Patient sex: M
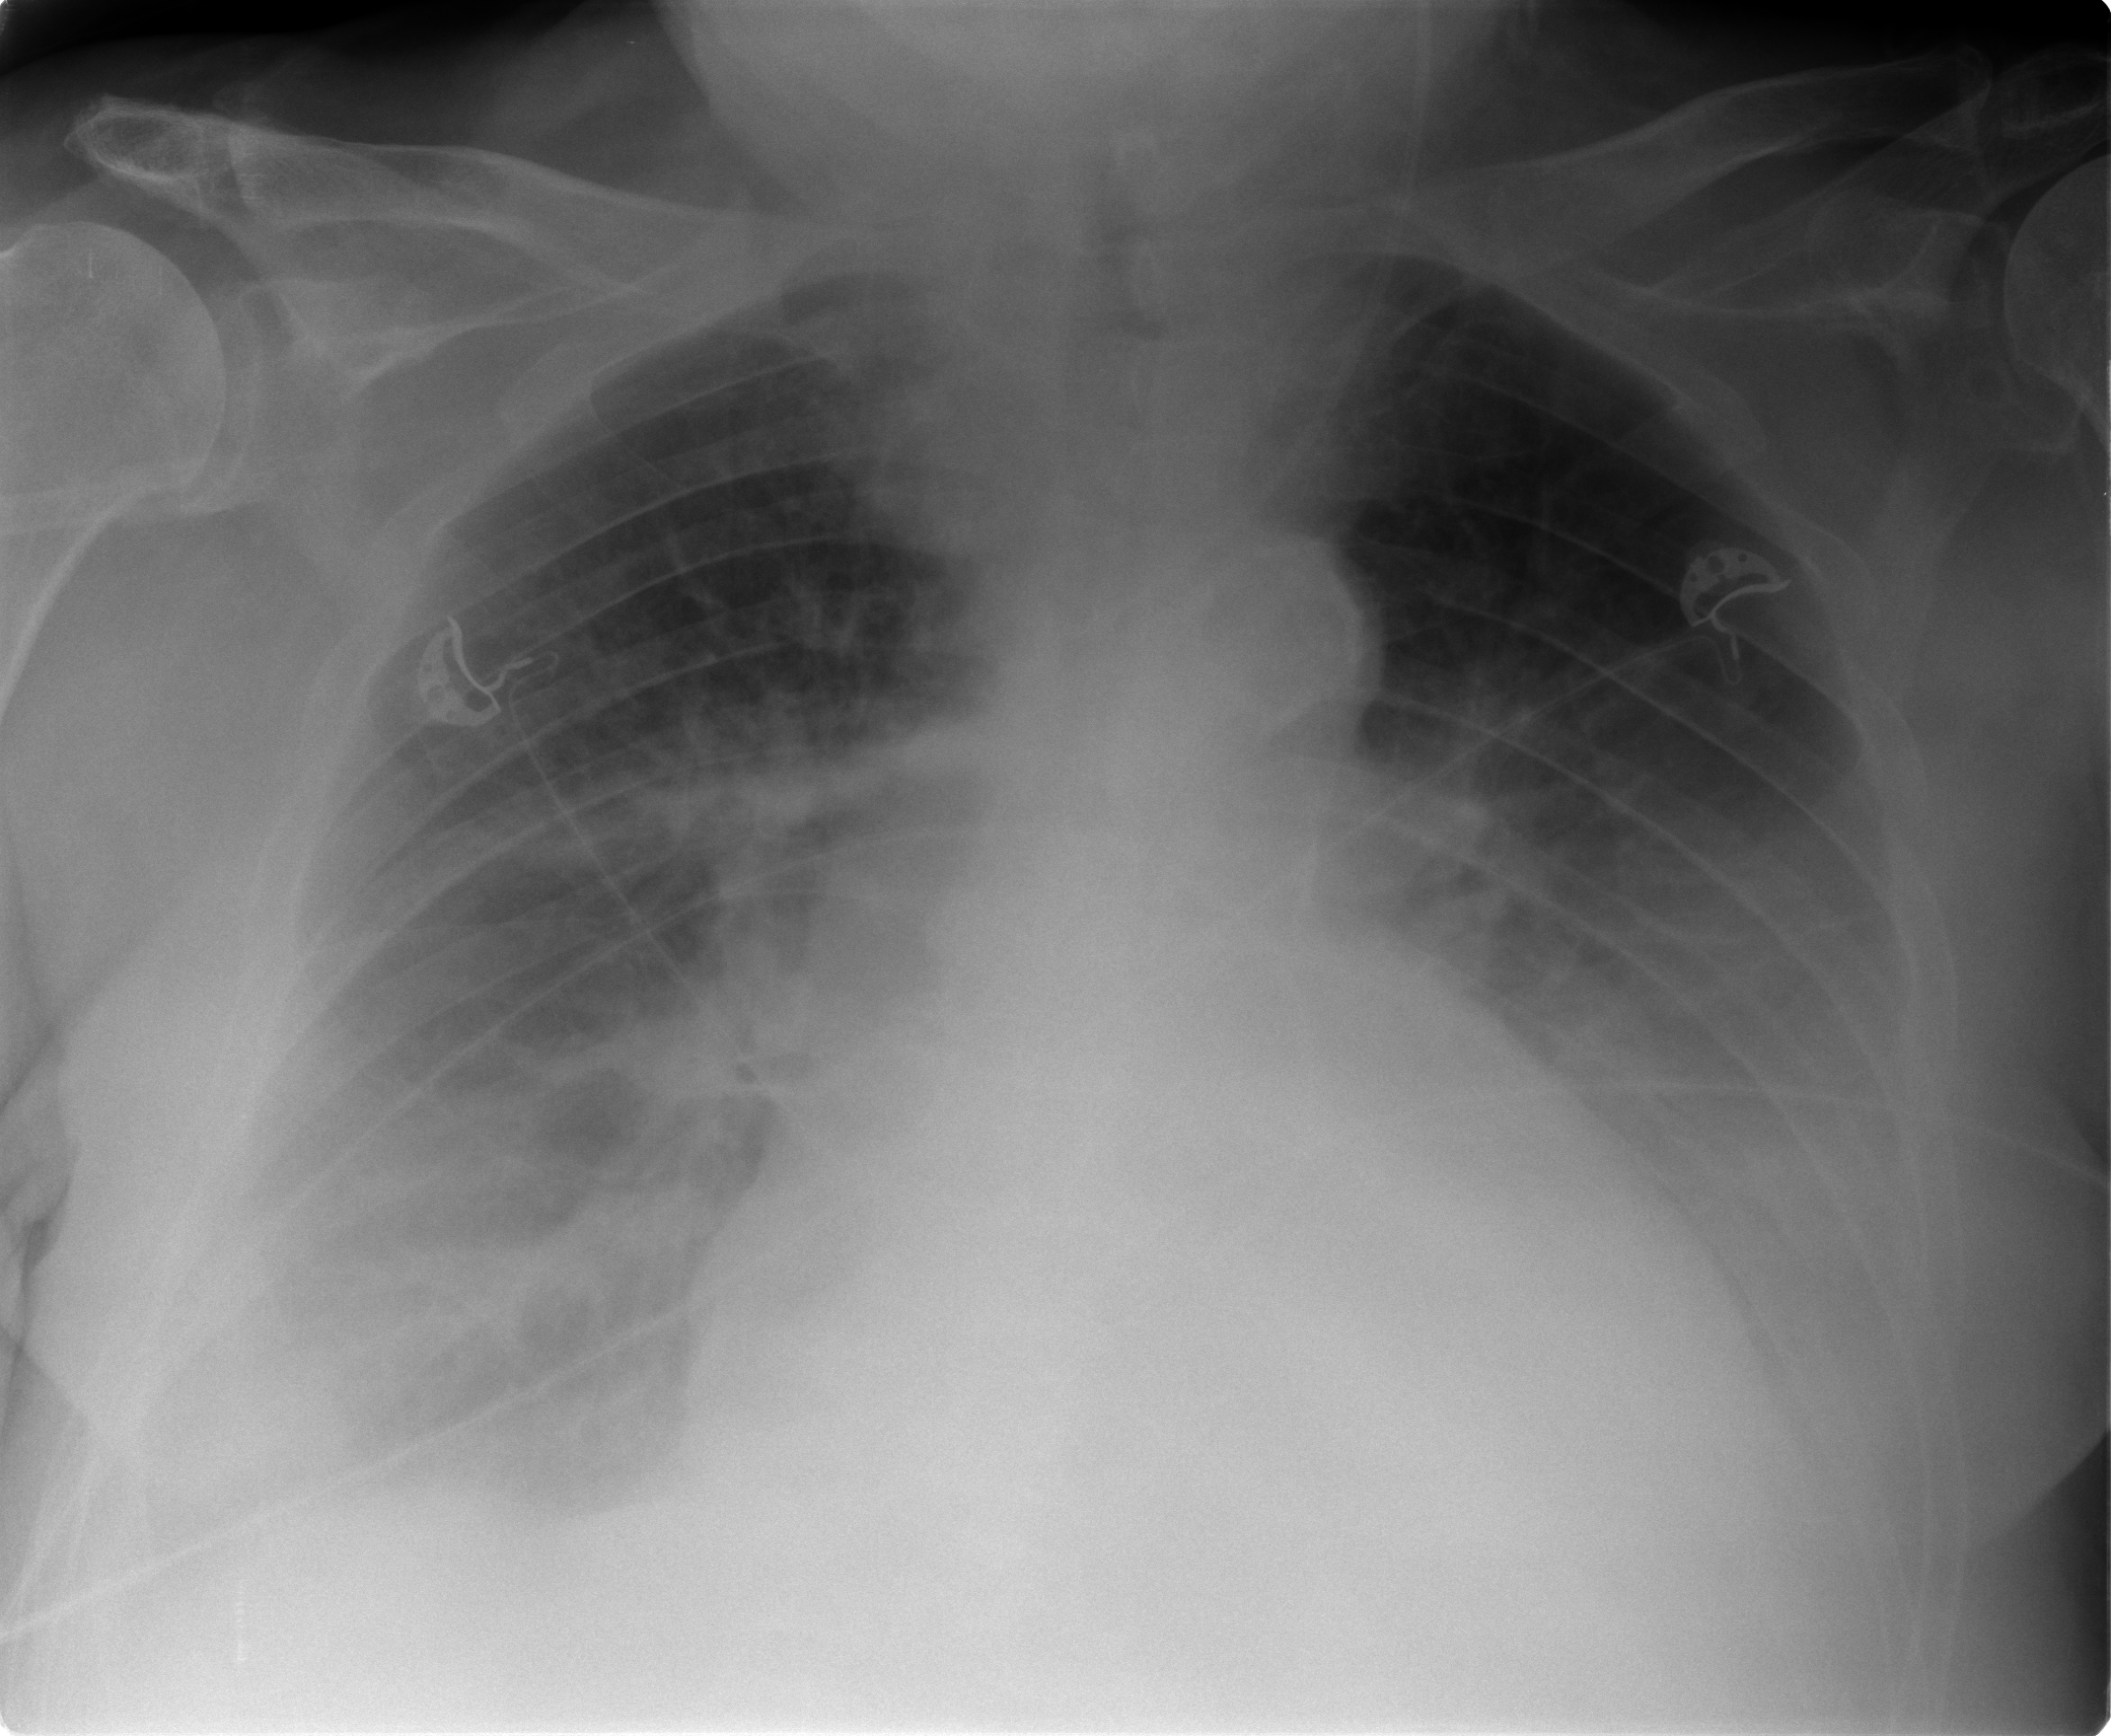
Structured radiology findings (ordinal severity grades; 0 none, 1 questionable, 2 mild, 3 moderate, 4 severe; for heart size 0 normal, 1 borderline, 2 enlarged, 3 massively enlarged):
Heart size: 2
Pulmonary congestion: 2
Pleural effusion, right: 2
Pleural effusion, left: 2
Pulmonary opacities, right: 2
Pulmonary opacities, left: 1
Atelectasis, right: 2
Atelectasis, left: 2